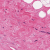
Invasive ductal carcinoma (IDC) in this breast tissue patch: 0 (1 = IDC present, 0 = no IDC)